Interaction volume radius: 10 \u00c5
Interaction volume height: 20 \u00c5
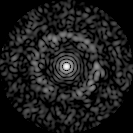
Disorder parameter: 0.8537